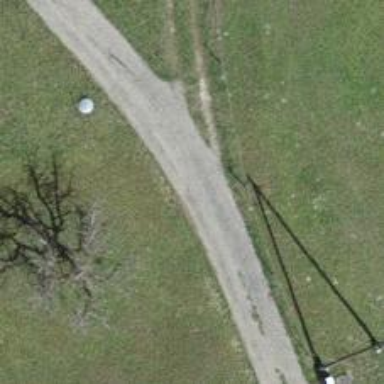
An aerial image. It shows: Well-maintained track road with grade 1 tracktype.